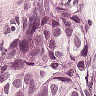
Metastatic tissue present: yes